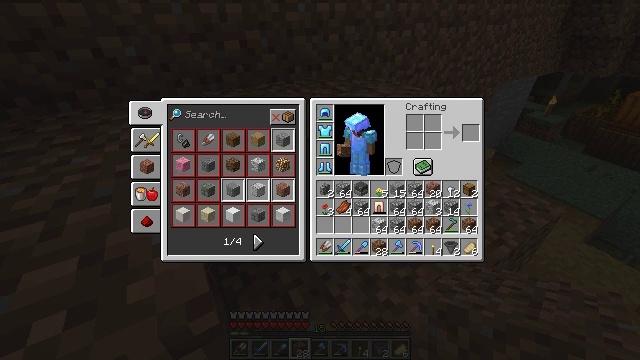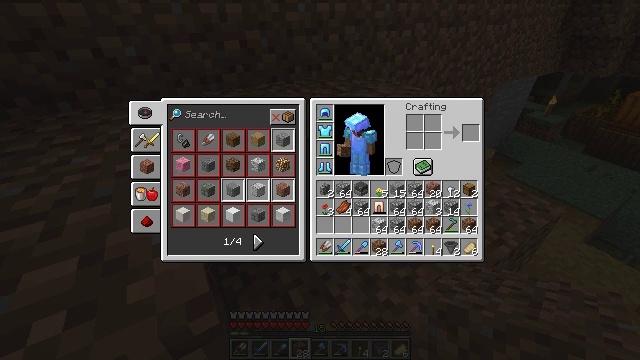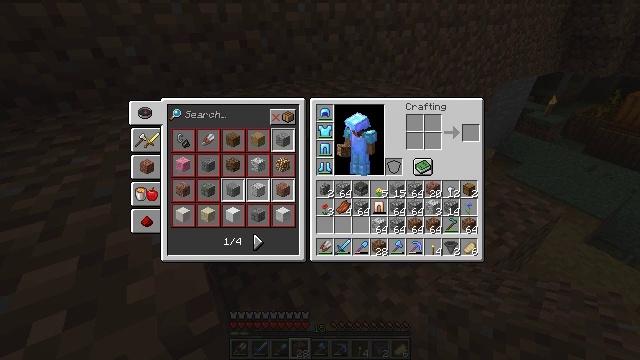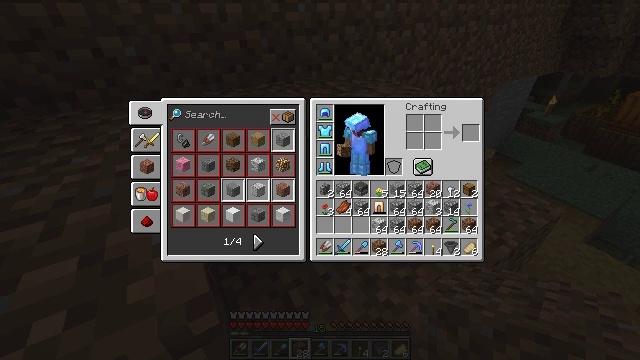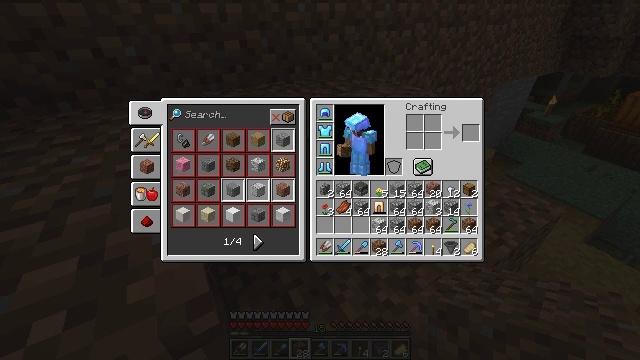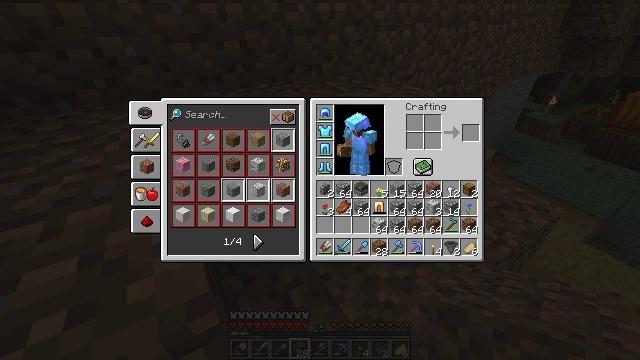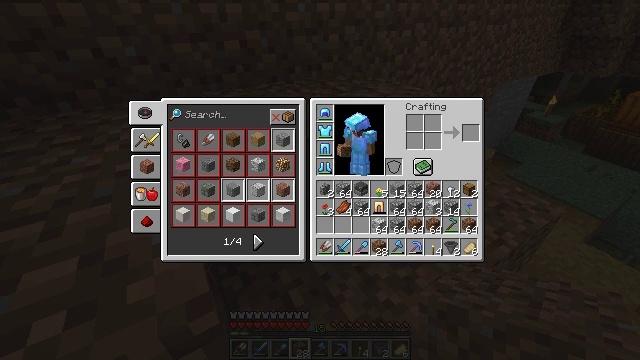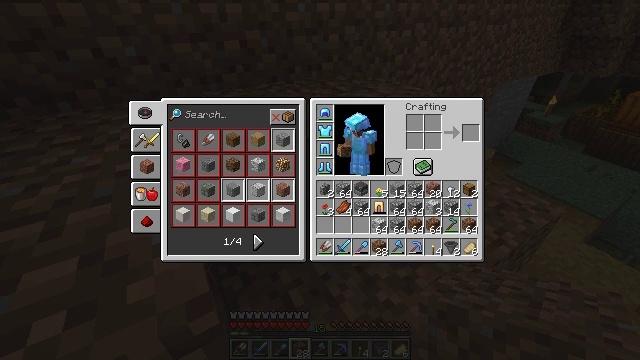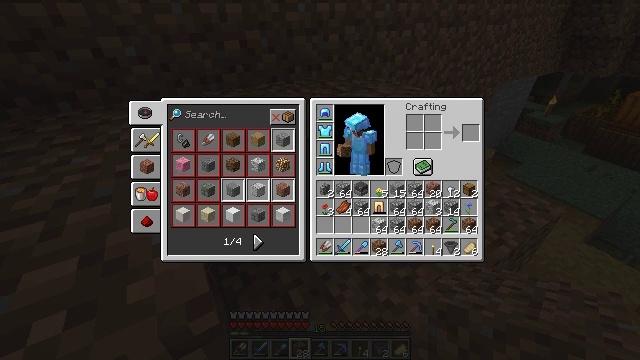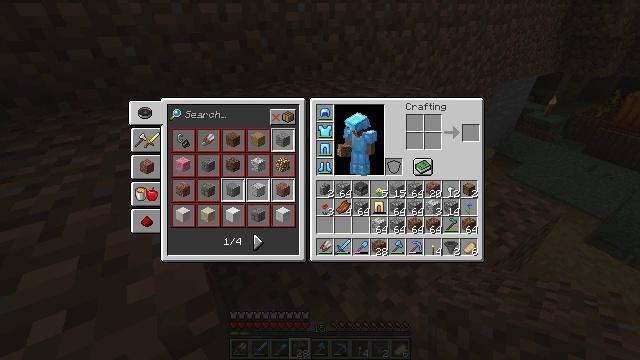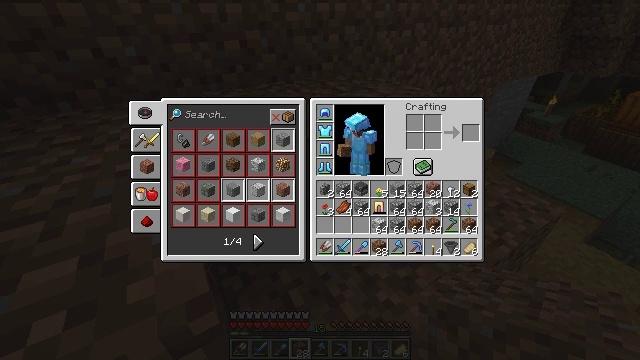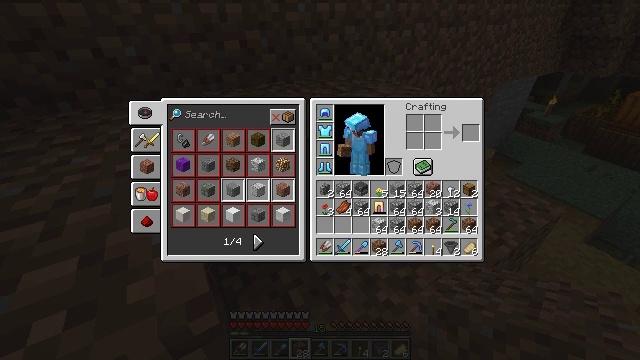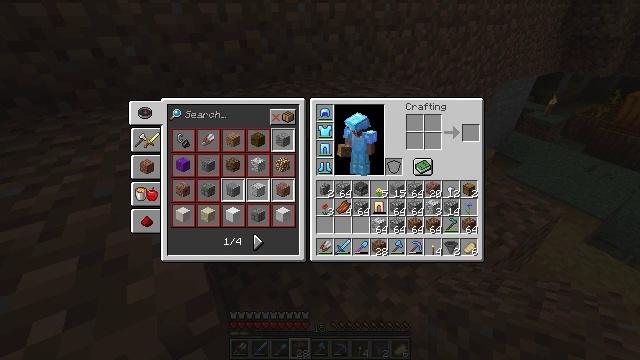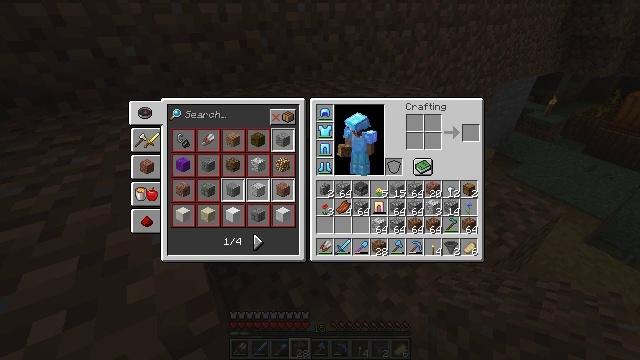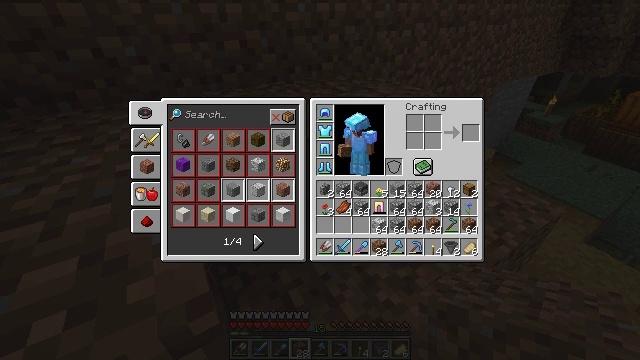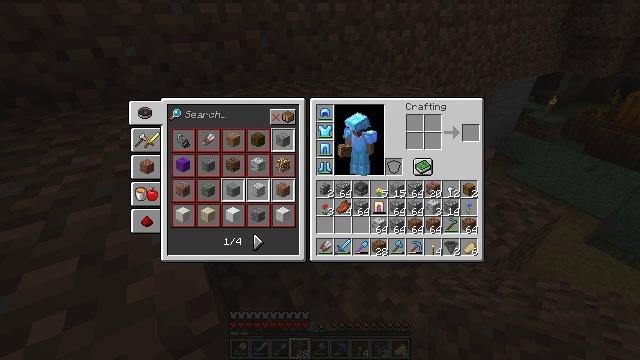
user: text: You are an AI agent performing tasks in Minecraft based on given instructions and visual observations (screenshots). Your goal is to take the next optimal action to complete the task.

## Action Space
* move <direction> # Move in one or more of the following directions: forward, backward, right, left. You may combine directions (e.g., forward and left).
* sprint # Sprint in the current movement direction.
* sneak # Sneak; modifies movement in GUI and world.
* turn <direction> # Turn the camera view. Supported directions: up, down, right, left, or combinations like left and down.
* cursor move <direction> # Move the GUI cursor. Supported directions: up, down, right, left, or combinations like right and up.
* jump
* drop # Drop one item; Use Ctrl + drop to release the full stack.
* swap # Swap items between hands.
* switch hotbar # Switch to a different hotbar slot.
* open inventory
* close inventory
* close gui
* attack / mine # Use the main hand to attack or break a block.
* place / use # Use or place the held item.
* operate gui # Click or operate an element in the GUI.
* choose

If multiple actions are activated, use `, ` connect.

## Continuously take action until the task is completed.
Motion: motion action
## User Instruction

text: Remove the cobblestone wall block.
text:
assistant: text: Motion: no_op
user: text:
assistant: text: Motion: no_op
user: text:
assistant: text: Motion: no_op
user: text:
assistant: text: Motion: no_op
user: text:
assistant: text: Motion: no_op
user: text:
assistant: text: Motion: no_op
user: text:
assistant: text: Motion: no_op
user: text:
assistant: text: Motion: no_op
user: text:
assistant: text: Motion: no_op
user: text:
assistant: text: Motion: no_op
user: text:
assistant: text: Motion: no_op
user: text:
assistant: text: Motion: no_op
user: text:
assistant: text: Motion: no_op
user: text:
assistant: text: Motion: no_op
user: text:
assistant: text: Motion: no_op
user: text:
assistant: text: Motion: no_op
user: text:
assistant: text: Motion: no_op
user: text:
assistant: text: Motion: no_op
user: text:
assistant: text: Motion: no_op
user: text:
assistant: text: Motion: no_op
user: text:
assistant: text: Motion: cursor move left and down
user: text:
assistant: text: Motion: cursor move right
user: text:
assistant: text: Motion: cursor move right
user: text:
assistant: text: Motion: cursor move right
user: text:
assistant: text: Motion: cursor move right
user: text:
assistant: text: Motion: no_op
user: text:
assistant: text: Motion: cursor move right and down
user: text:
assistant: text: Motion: cursor move right
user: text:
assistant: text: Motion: cursor move right and up
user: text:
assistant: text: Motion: cursor move right and up